Interaction volume radius: 10 \u00c5
Interaction volume height: 25 \u00c5
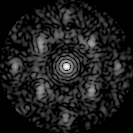
Disorder parameter: 0.5773